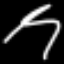
Label: squiggle